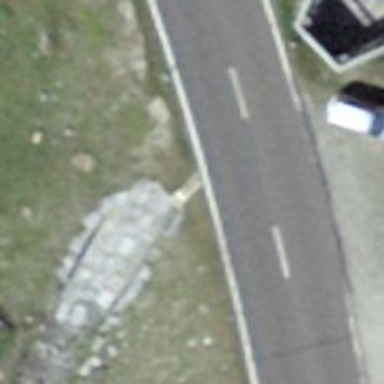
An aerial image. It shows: Culvert tunnel.